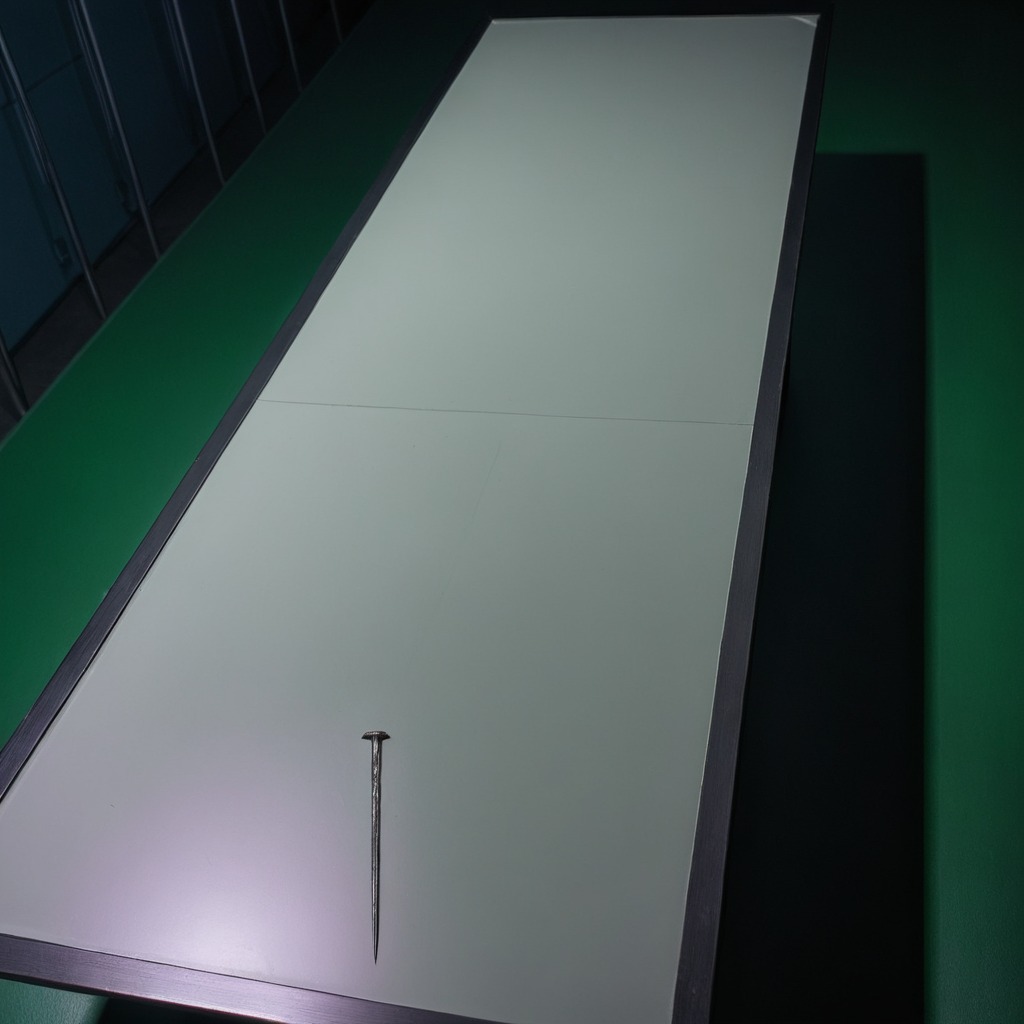
A nail is lying on a clean empty table in a railway signal maintenance room.